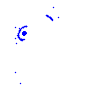
Particle: electron